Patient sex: M
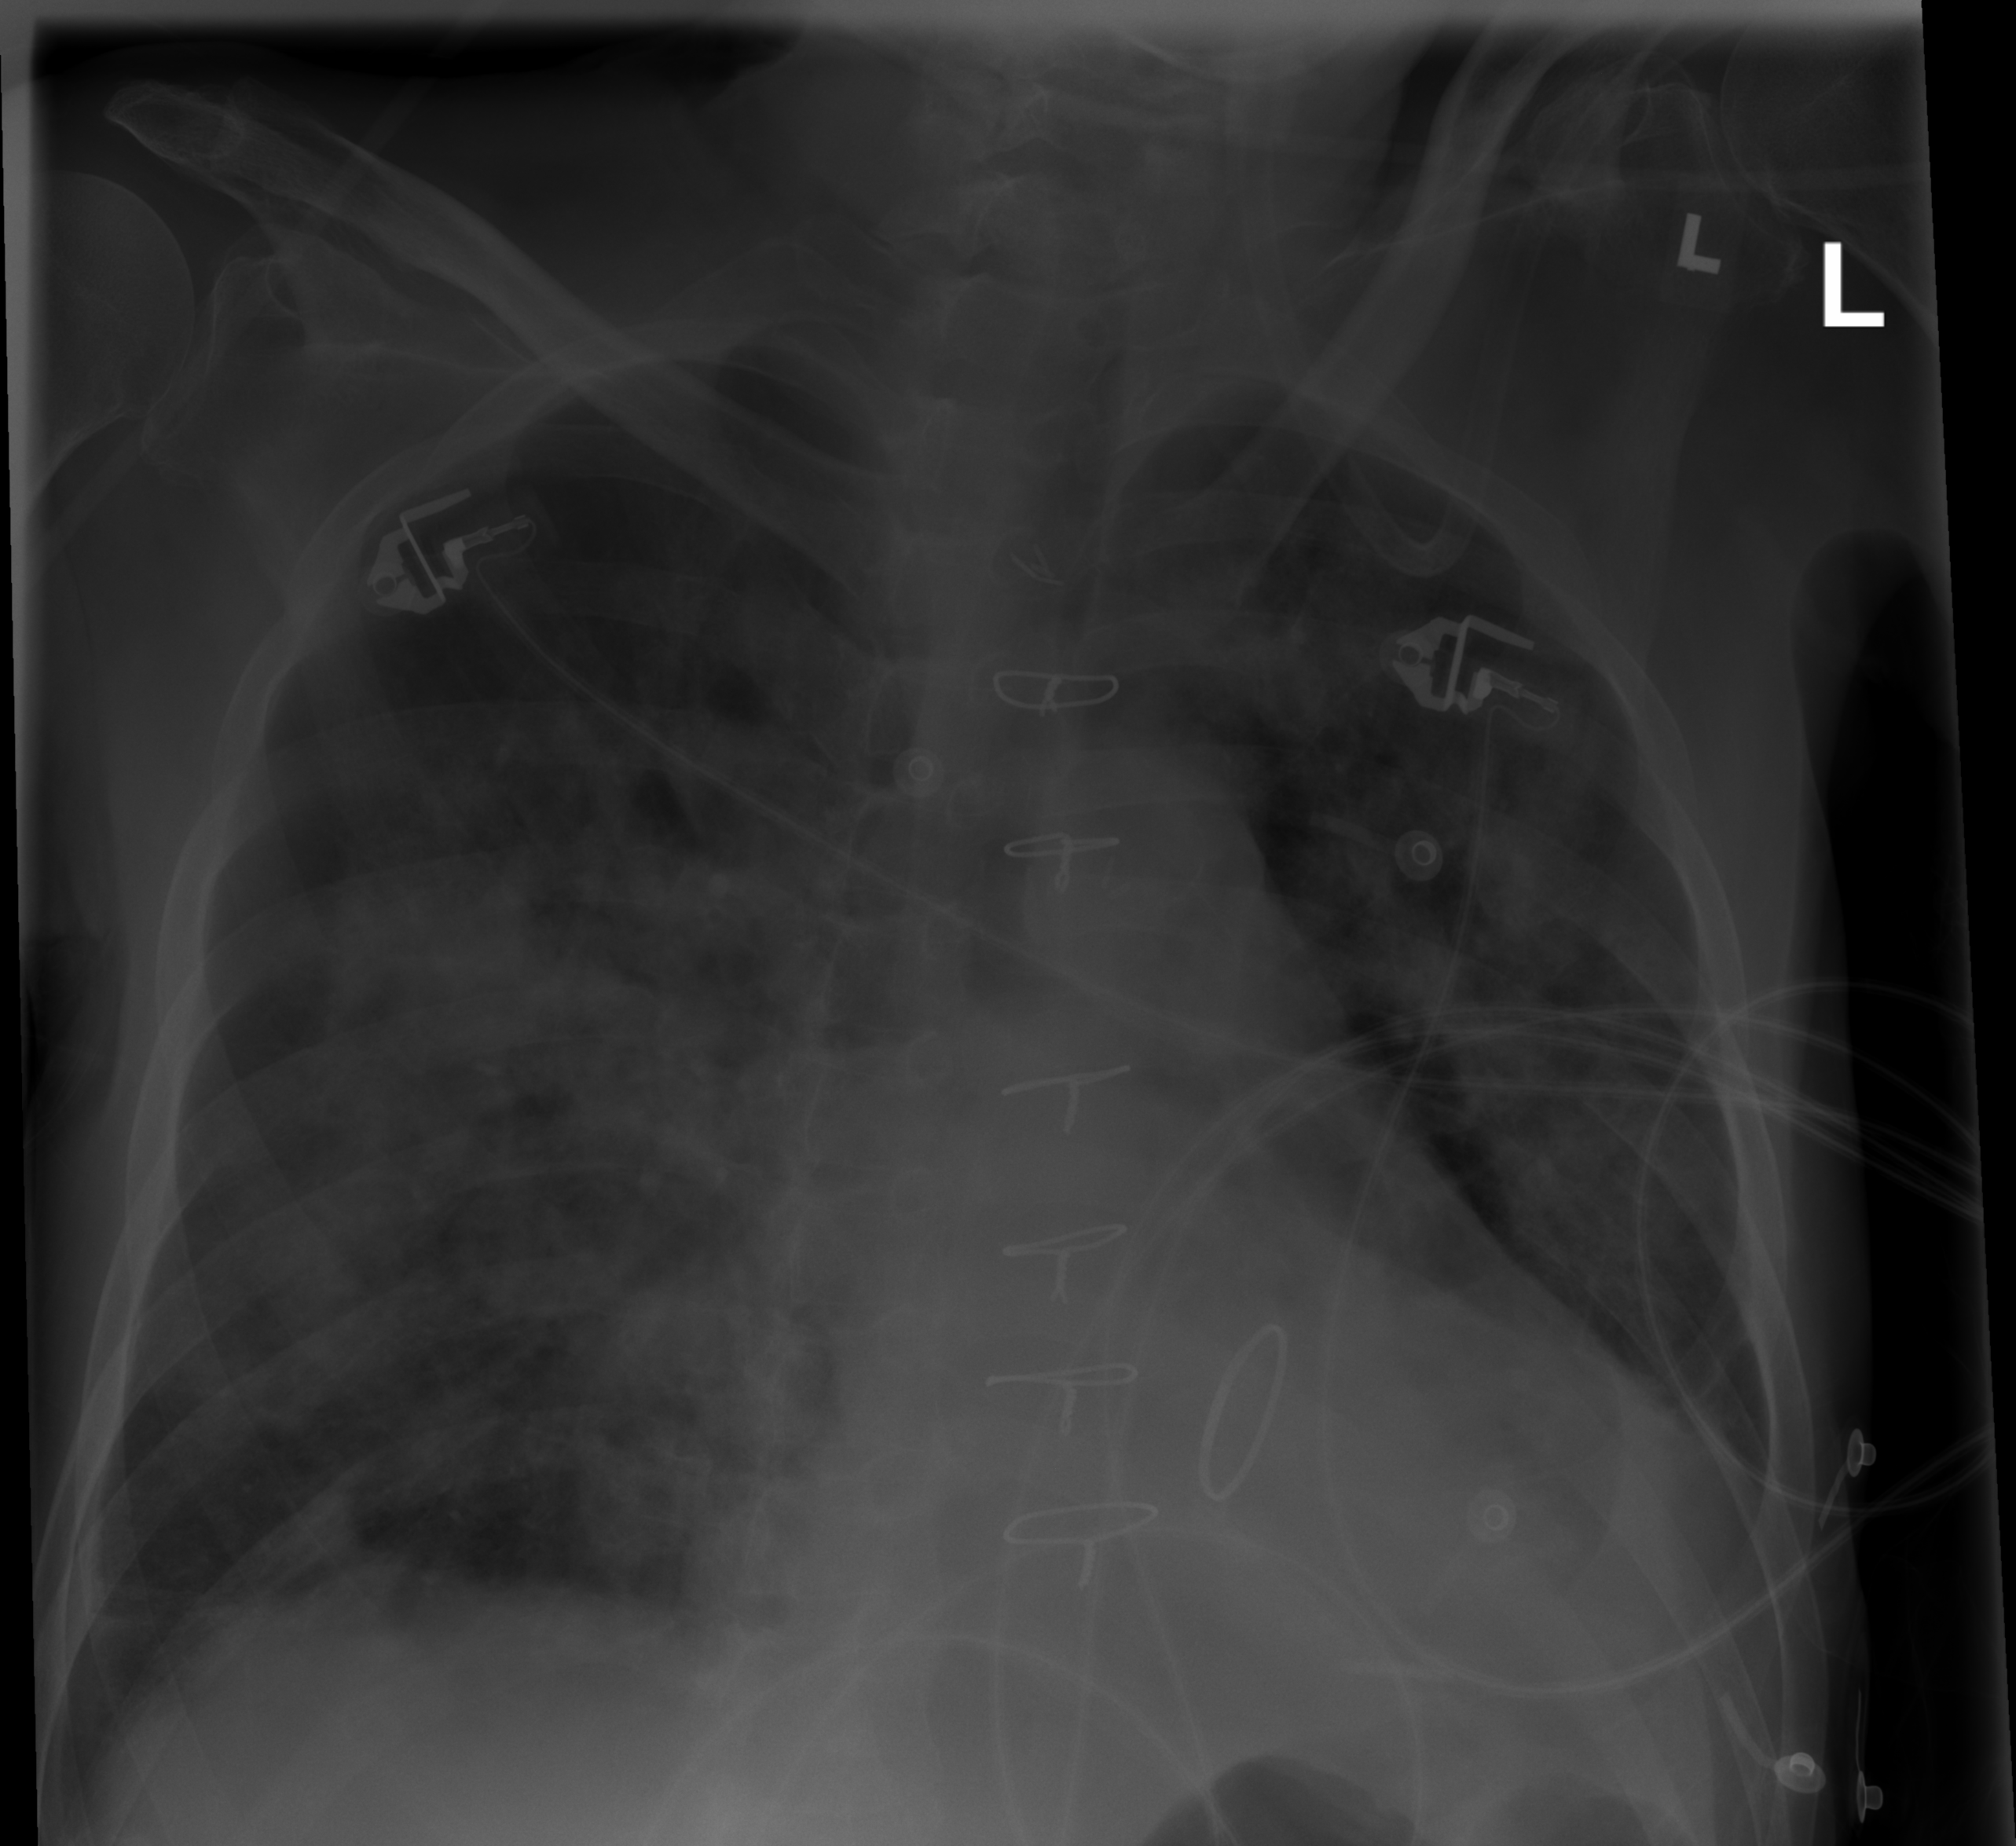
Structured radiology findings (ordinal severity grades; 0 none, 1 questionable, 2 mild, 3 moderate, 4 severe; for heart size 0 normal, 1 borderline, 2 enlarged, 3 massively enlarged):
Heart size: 2
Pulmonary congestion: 0
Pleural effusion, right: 0
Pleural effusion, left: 1
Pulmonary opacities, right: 3
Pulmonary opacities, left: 2
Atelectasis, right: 2
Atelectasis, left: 2